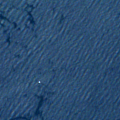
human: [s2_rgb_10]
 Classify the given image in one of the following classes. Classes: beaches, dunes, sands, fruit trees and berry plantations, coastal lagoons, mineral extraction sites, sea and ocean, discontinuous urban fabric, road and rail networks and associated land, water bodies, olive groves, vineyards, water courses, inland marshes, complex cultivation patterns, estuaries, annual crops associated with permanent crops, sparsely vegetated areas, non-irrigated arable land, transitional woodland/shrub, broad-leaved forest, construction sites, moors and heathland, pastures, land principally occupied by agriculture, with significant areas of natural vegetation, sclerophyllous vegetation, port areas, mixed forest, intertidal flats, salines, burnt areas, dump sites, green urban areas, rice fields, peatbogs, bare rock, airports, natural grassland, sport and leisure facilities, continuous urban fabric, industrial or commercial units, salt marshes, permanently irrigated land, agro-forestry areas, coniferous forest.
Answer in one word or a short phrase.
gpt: sea and ocean